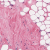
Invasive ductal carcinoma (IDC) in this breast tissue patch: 1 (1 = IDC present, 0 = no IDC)